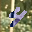
Label: 4